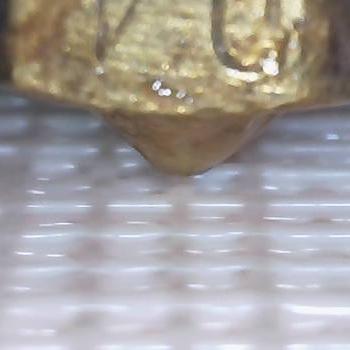
Flow rate: 300%